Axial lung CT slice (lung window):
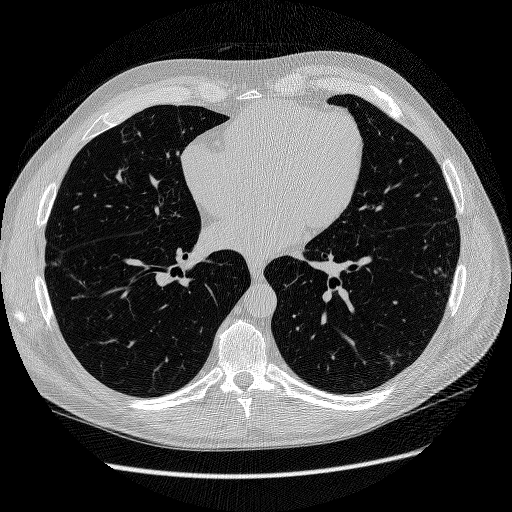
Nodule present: no